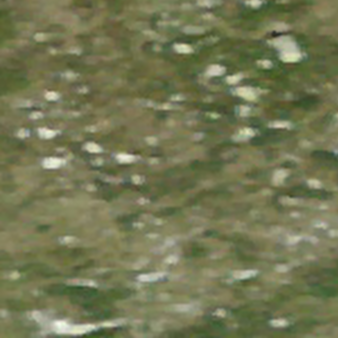
Label: other